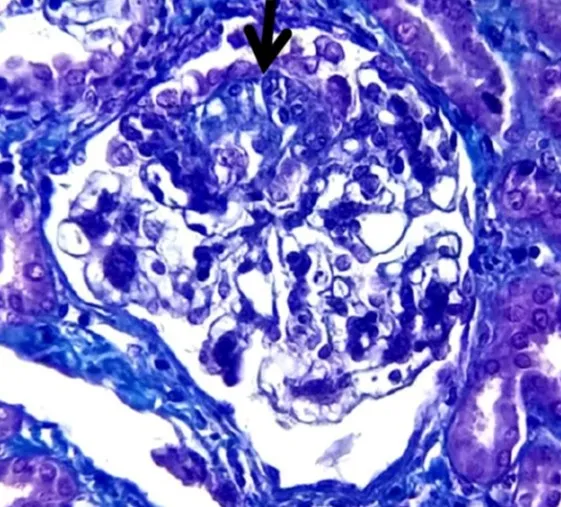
Focal and segmental glomerulosclerosis (FSGS): fibrohyaline segmental glomerular lesions surrounded by dysmorphic podocytes Masson's trichrome x 250.
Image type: pathology (masson_trichrome)